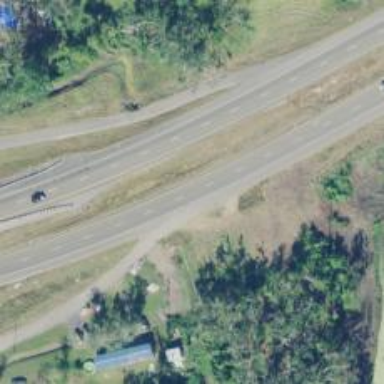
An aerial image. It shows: Trunk highway with expressway features.